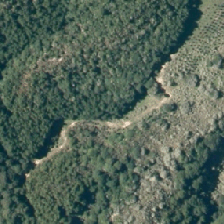
Land cover: manuka_kanuka